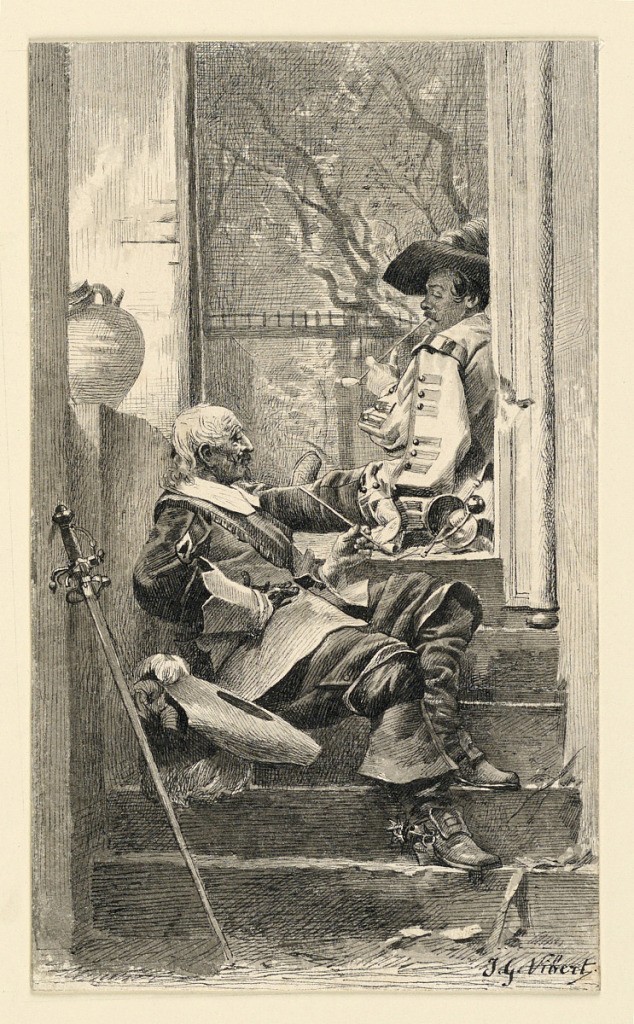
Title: Cavaliers in Idle Conversation
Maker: Jehan Georges Vibert, French, 1840 - 1902
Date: ca. 1880
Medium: Pen and ink, brush and gray wash on rag board
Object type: Drawing
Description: On a flight of steps leading through an open door two Cavaliers sit conversing idly and smoking clay pipes. The sword of the one rests, blade down, against a will in the left foreground. Vista with trees in the background through the door.